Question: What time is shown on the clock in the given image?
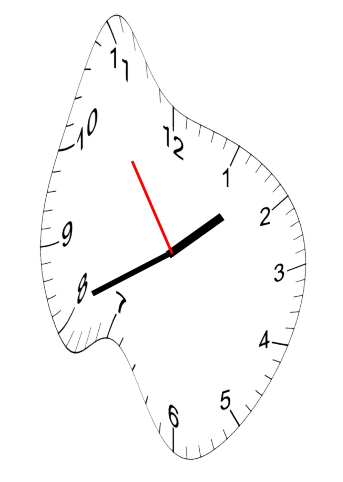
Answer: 01:40:54